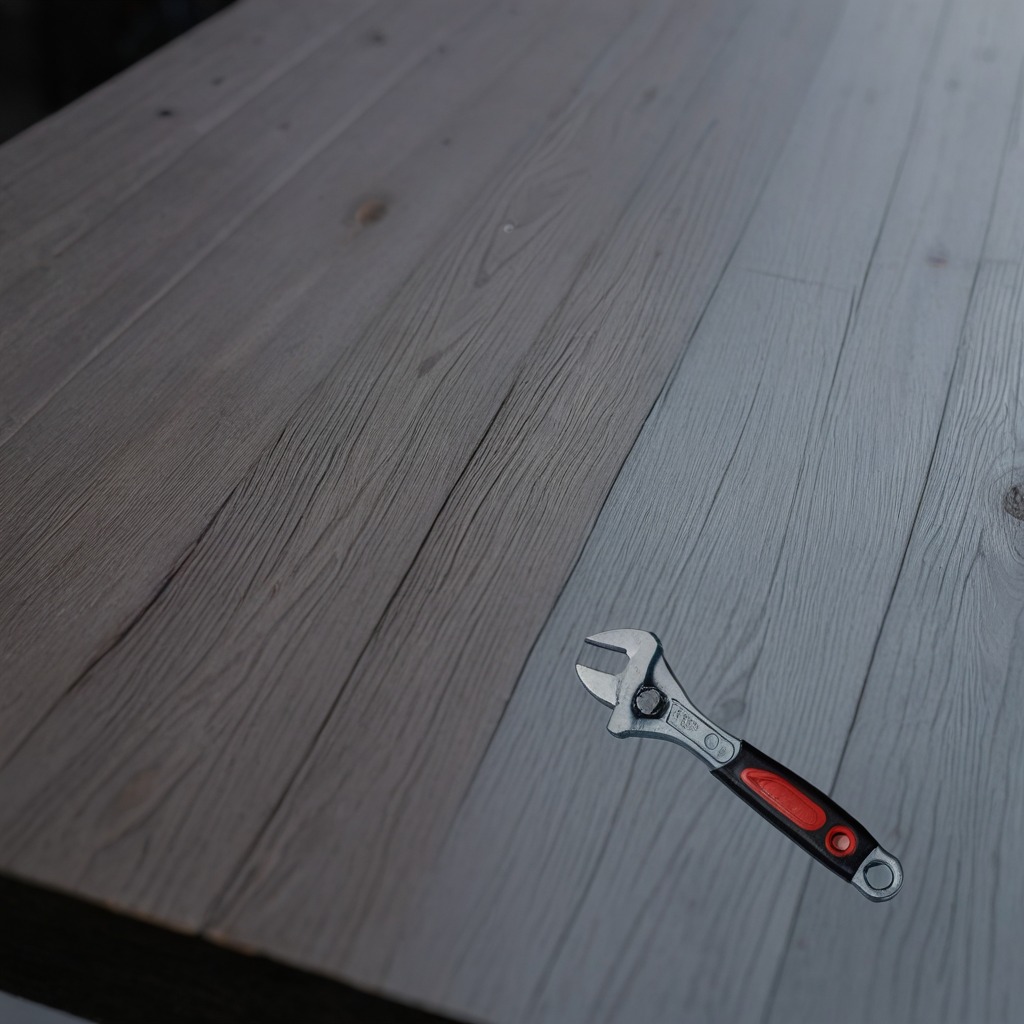
An wrench lies on the old table with burn marks in a small garage at twilight.